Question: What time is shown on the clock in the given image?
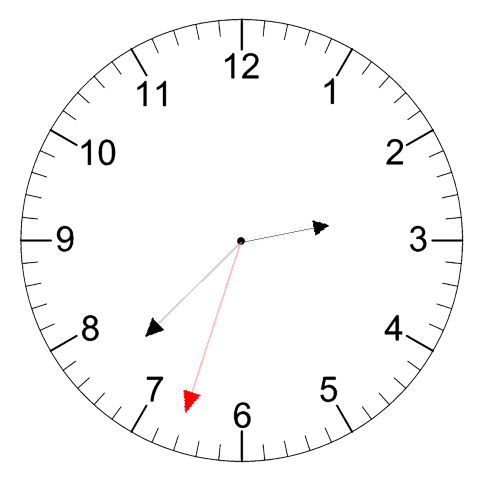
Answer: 02:37:33